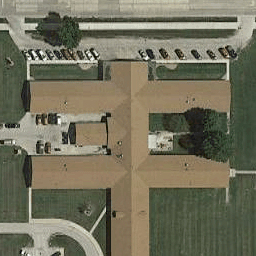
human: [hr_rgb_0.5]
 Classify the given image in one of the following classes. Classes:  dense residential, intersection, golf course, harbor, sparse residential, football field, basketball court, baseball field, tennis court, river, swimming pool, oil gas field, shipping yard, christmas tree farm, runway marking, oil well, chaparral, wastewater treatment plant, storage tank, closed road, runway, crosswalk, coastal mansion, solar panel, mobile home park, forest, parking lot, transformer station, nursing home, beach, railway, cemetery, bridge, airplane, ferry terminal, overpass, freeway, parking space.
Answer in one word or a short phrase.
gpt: nursing home